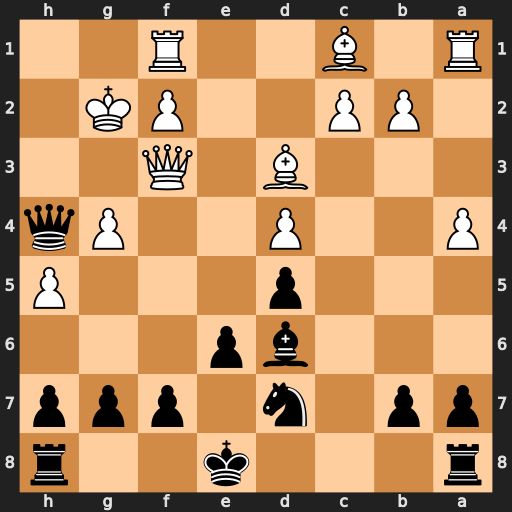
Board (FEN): r3k2r/pp1n1ppp/3bp3/3p3P/P2P2Pq/3B1Q2/1PP2PK1/R1B2R2
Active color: b
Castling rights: kq
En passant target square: -
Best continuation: Qh2#